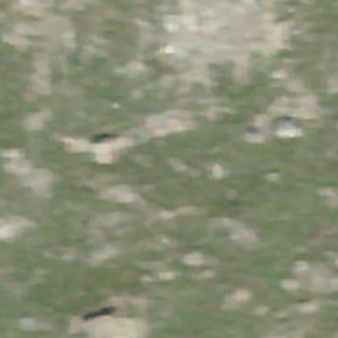
Label: other